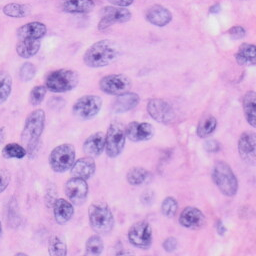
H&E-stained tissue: Skin